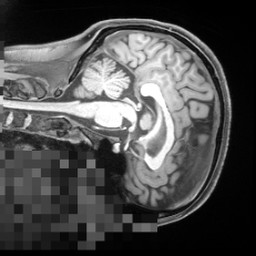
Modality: T1w
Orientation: sagittal
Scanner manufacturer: siemens
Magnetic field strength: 3 T
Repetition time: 2.55 s